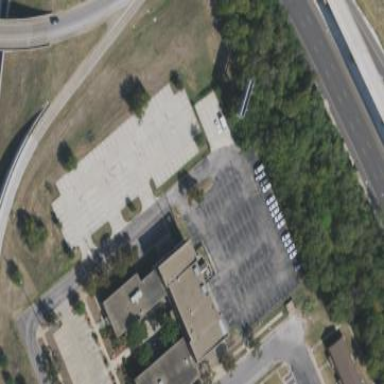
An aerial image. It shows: School.